Aerial crown-view tile of a tropical tree (Barro Colorado Island, Panama), acquired 20250414:
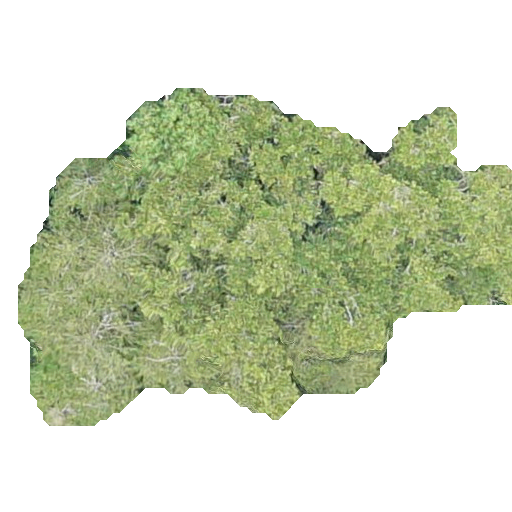
Species: Genipa americana
GBIF accepted scientific name: Genipa americana
Crown area: 178.076 m²